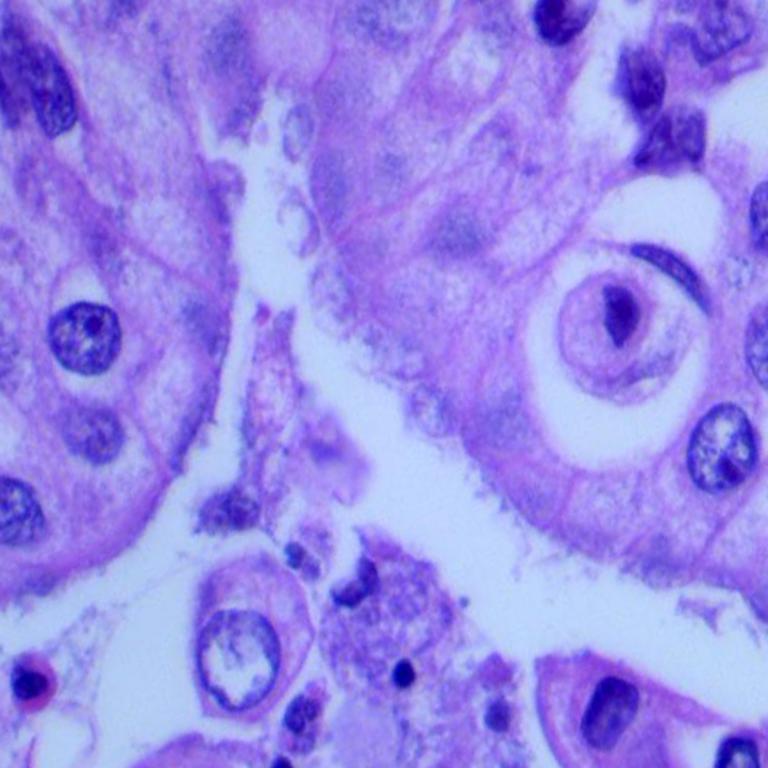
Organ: lung
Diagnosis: adenocarcinomas